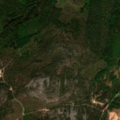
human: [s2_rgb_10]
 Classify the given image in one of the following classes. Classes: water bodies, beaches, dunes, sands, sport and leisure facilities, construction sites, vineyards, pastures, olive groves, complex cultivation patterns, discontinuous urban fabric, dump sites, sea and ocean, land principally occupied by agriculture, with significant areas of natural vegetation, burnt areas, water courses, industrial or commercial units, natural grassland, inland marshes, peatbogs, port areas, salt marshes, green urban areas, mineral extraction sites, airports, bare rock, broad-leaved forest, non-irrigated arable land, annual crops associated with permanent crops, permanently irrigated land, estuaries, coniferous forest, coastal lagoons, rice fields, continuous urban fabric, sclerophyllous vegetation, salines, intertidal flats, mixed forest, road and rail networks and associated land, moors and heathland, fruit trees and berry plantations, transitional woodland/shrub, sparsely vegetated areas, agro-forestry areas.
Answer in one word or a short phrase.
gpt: coniferous forest, mixed forest, transitional woodland/shrub